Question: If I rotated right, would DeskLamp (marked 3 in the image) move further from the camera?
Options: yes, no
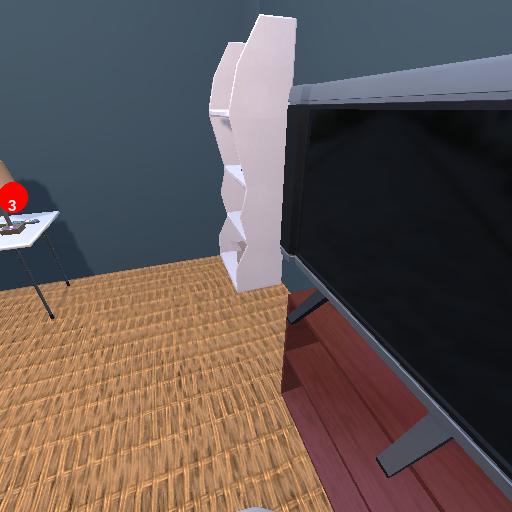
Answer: yes